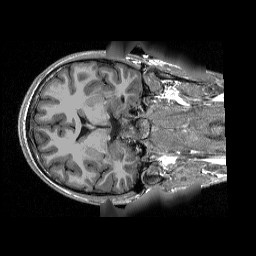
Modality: T1w
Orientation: axial